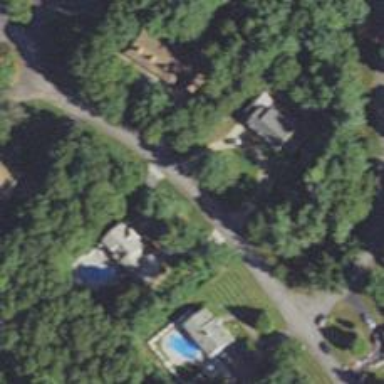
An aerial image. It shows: Residential road.